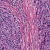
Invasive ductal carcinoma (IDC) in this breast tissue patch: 1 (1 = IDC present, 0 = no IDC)